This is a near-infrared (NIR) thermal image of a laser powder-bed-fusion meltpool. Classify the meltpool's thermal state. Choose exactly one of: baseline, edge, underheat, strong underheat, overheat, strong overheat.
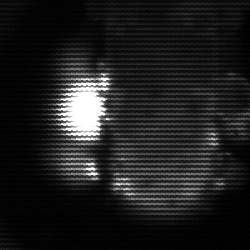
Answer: strong underheat